Question: Statement: I have tried to generate table from a JSON file and want it to auto numbering the subheading.
Is there any way to makes auto numbering works for a table under a paragraph heading? Should I have to do something with 'table.style' or not?
This is what I want as an output:

I want it to auto numbering the table heading to "3.1" below "3 Chapter Three".
Sorry for any grammatical mistakes. Thank you in advance.
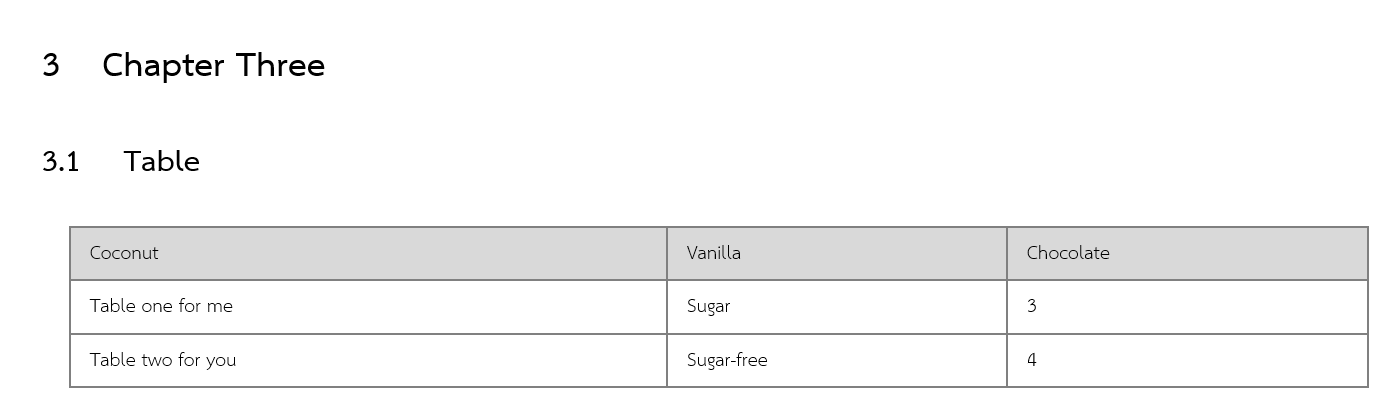
Answer: '''
styleParagraph = document.add_paragraph("Hello it me")
styleParagraph.style = 'Heading 1'
'''